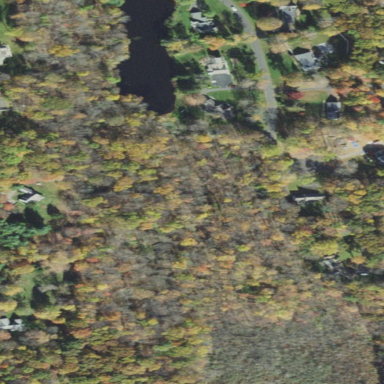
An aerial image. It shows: Existing Preserved Open Space in the woodland area.